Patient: sex M, age 68
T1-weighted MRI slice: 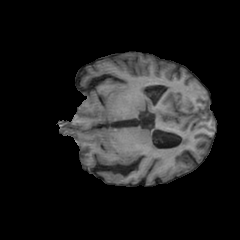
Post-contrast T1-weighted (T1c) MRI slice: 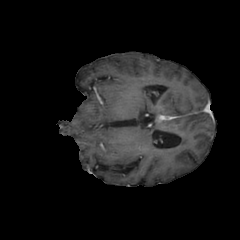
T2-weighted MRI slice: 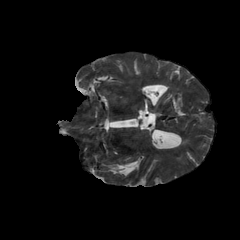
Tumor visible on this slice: no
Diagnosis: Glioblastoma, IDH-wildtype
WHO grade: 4